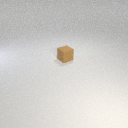
small brown rubber cube